Question: I'm trying to get a working test for a django demo project i am working on..
The test and model is posted in the following pastebin (SO was showing code error)
<URL>
The test output i am getting is

When testing both in the shell and test.py i am seeing TypeError: save() got an unexpected keyword argument 'force_insert'
If anyone could help with the create_post function i would really appreciate it..
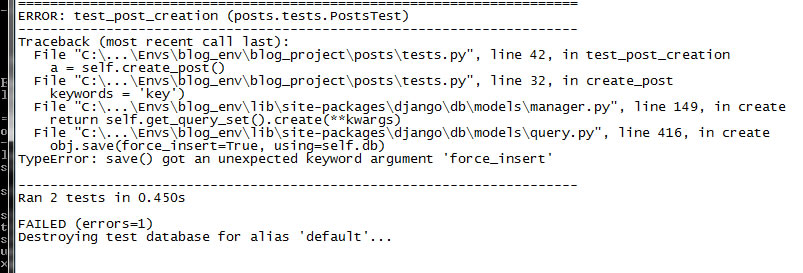
Answer: Did you define your own 'save' method for 'Post' model?
Then, add '*args', '**kwargs' to the method parameter.
Also don't forget to call 'super(Post, self).save(.., *args, **kwargs)'.